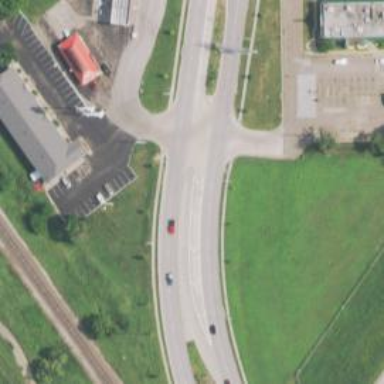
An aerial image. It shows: Primary highway.